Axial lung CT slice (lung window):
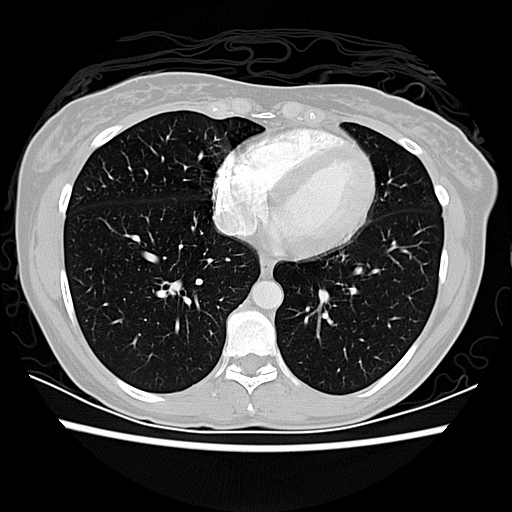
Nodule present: no